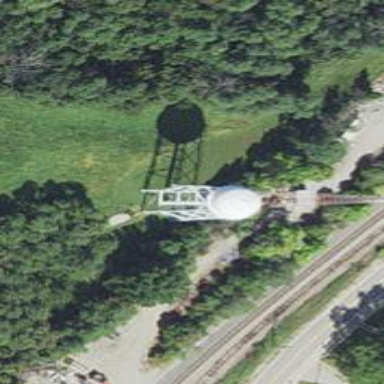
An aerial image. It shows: Water tower that is man-made.